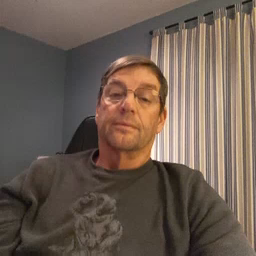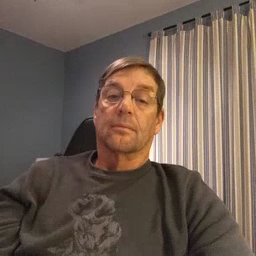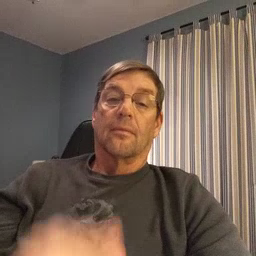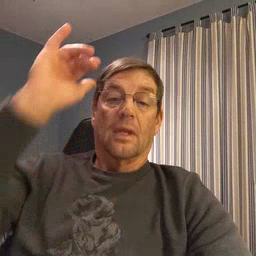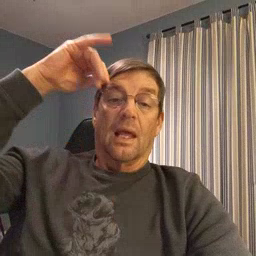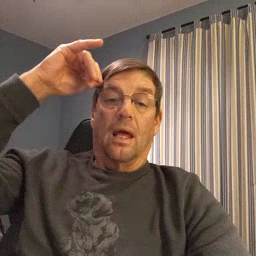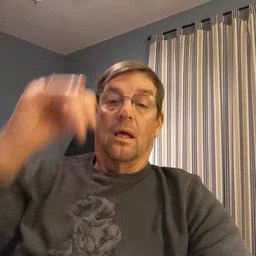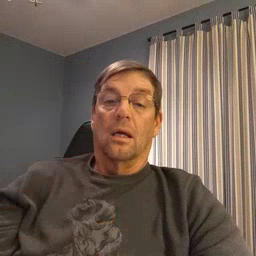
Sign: cow